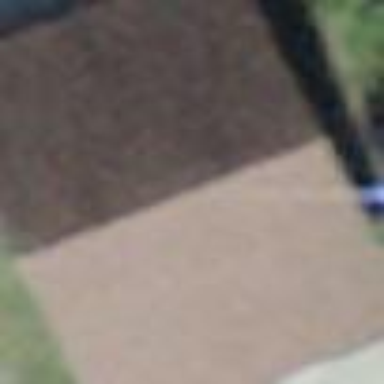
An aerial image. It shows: Shed.